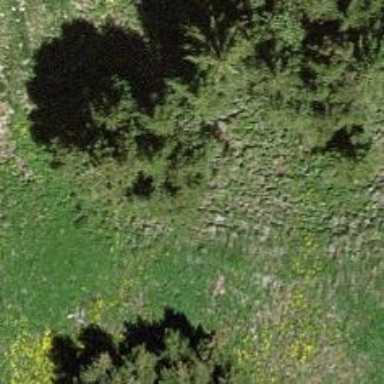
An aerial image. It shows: Needle-leaved tree in nature.